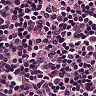
Metastatic tissue present: no